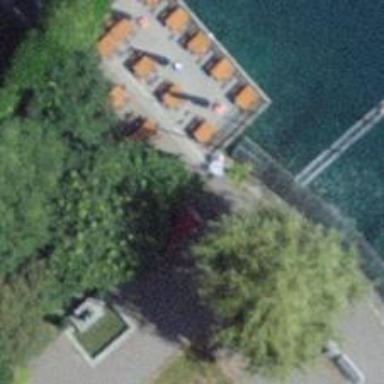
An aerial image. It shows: Restaurant.